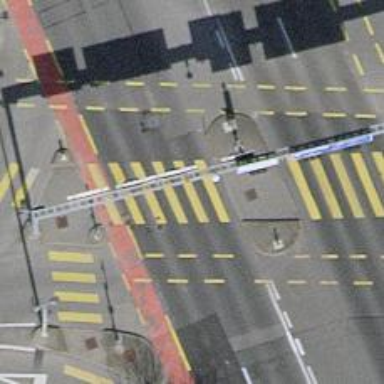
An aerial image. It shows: Road crossing with traffic signals.